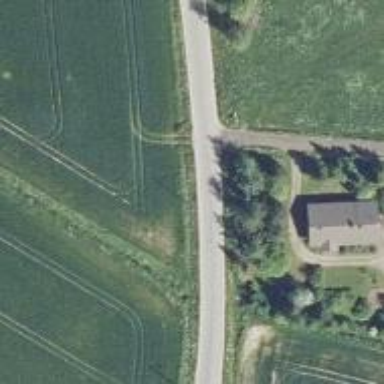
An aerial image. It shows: Tertiary road.